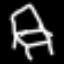
Label: chair